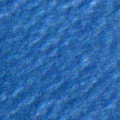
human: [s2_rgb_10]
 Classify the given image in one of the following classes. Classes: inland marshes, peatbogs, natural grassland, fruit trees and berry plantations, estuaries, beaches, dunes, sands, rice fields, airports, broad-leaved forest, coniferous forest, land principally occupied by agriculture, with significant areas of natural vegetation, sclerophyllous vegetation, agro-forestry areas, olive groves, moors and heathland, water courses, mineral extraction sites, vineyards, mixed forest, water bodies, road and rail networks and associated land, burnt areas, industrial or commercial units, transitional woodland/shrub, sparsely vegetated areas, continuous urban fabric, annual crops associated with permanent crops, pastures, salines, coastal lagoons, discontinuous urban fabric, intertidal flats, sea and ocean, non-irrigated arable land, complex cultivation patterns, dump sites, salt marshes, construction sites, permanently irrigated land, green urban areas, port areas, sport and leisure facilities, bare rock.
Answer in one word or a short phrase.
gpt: sea and ocean